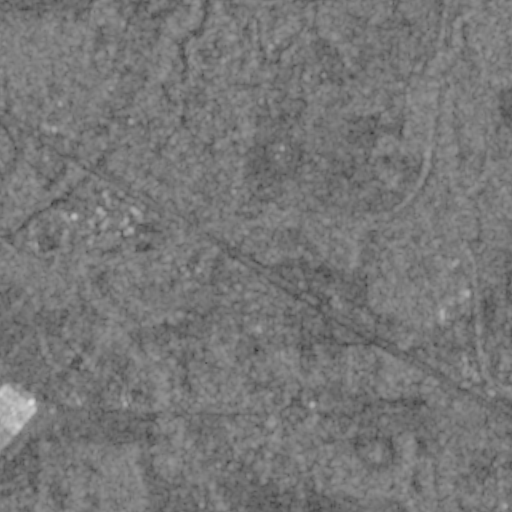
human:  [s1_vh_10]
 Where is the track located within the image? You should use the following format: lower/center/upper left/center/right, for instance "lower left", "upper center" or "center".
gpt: The track is located in the center left of the image.
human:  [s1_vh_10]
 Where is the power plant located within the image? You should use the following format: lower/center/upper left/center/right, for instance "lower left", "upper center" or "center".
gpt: There is no power plant in the image.

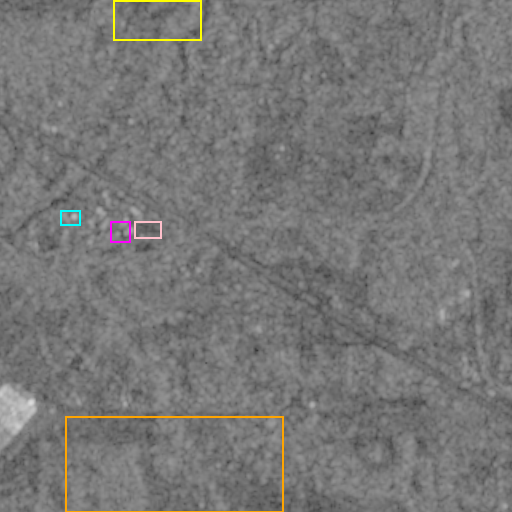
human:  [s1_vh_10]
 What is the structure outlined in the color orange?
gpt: The structure outlined in orange is a crop field.
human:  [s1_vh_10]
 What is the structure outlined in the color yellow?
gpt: The structure outlined in yellow is a park.
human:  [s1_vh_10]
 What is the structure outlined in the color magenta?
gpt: The structure outlined in magenta is a parking lot.
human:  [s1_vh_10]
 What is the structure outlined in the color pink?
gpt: The structure outlined in pink is a track.
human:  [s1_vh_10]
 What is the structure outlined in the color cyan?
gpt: The structure outlined in cyan is a building.
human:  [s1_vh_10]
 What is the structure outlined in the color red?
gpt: There is no red outline.